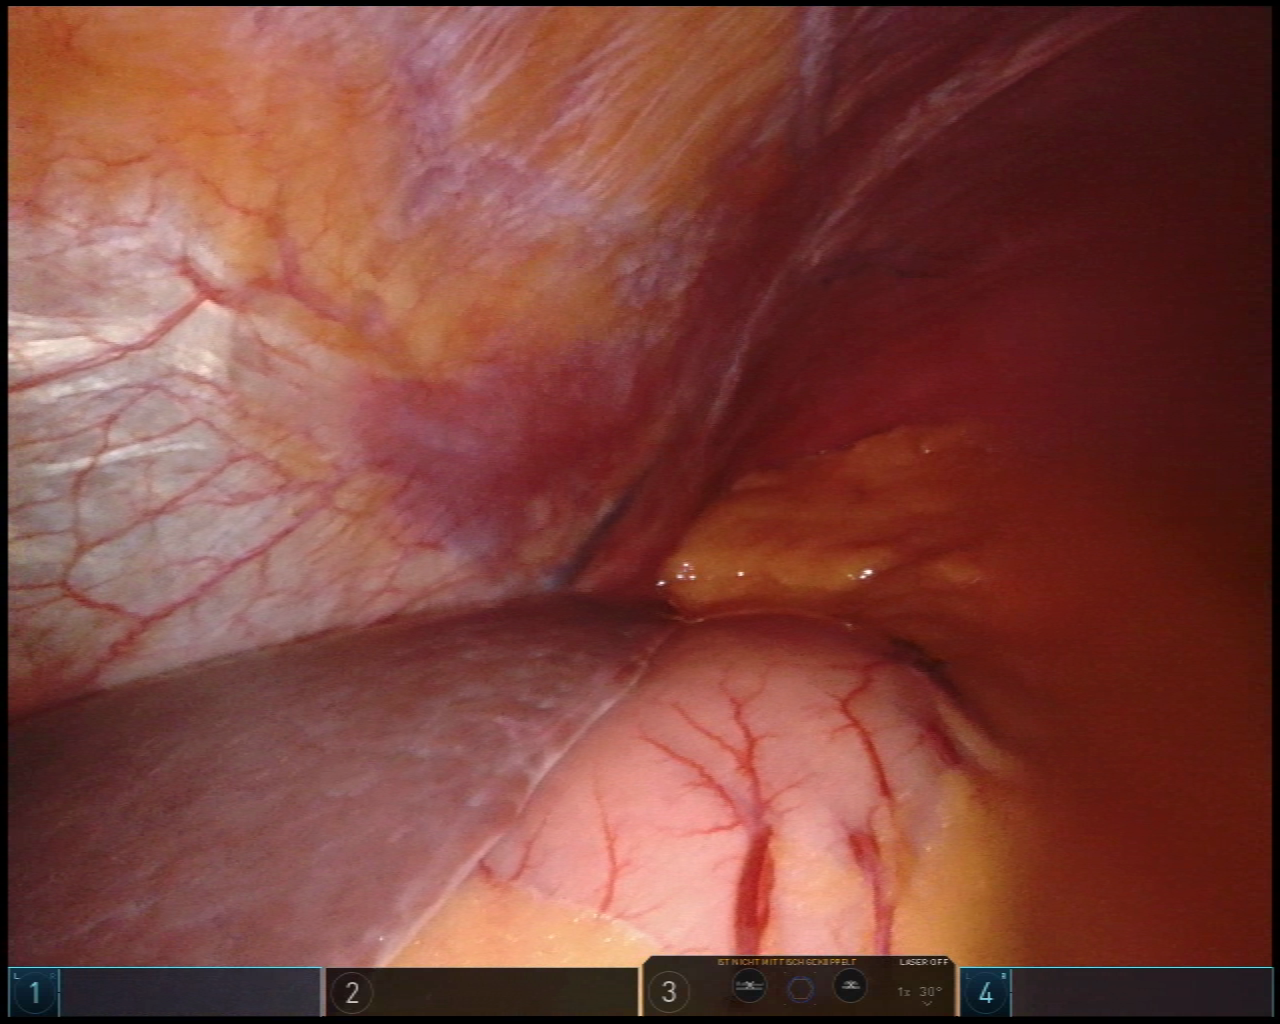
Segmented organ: stomach
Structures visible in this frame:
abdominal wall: yes
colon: no
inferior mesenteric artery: no
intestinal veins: no
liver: yes
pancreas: no
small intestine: no
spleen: no
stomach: yes
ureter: no
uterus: no
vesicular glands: no